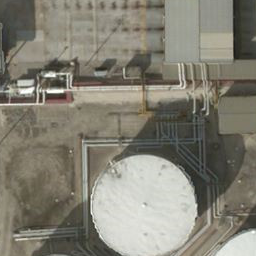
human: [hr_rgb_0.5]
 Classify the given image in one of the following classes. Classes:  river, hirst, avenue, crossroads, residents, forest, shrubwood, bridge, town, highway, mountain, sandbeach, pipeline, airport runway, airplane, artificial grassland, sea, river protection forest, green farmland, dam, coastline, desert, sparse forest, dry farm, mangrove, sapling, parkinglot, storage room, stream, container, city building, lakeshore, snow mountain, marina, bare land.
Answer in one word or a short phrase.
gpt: storage room